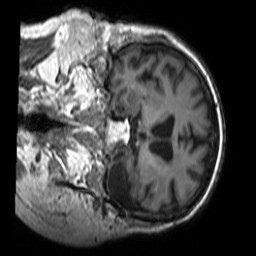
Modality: T1w
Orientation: coronal
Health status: ill
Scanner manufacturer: siemens
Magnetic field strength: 3 T
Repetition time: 1.7 s
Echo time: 0.00239 s